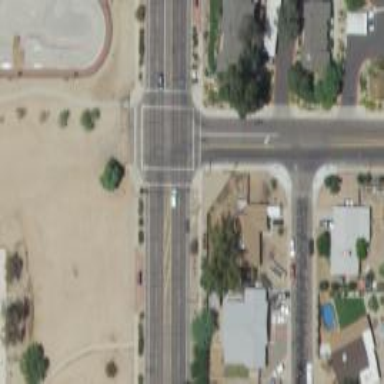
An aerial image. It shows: Solid stop line on the road.